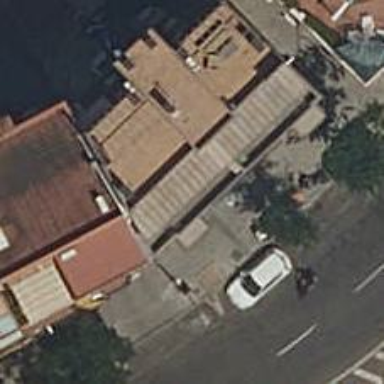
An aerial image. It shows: Fast food establishment.